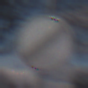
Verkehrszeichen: EndeSaemtlicherBegrenzungen
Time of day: MorningAfternoon
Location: Outdoor (Nature)
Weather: PartlyCloudy
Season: NotSpecified
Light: Natural